Aerial crown-view tile of a tropical tree (Barro Colorado Island, Panama), acquired 20250616:
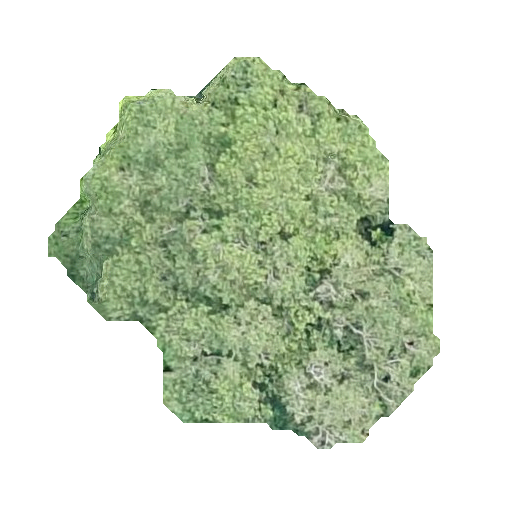
Species: Calophyllum longifolium
GBIF accepted scientific name: Calophyllum longifolium
Crown area: 145.908 m²